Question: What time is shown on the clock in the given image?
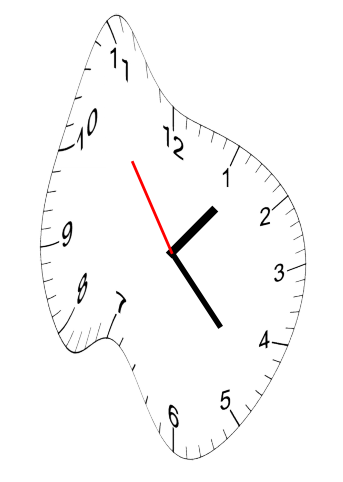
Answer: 01:22:54